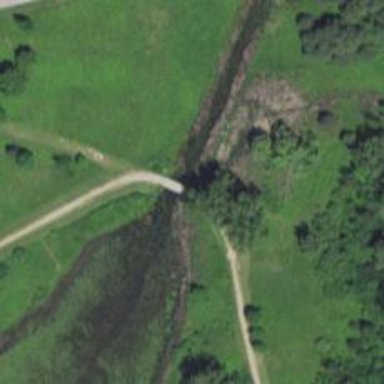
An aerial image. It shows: Footway on bridge.